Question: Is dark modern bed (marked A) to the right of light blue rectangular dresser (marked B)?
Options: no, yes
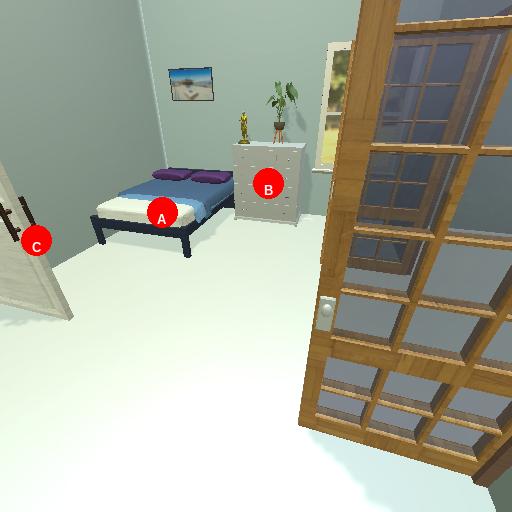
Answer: no